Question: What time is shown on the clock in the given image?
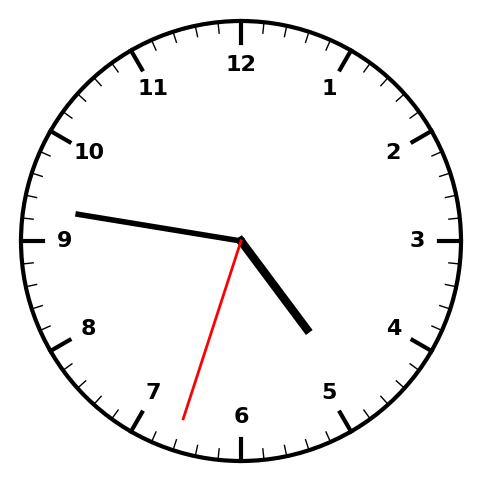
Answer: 04:46:33